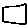
Label: square